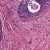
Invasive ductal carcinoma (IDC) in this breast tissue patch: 0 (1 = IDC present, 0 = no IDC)